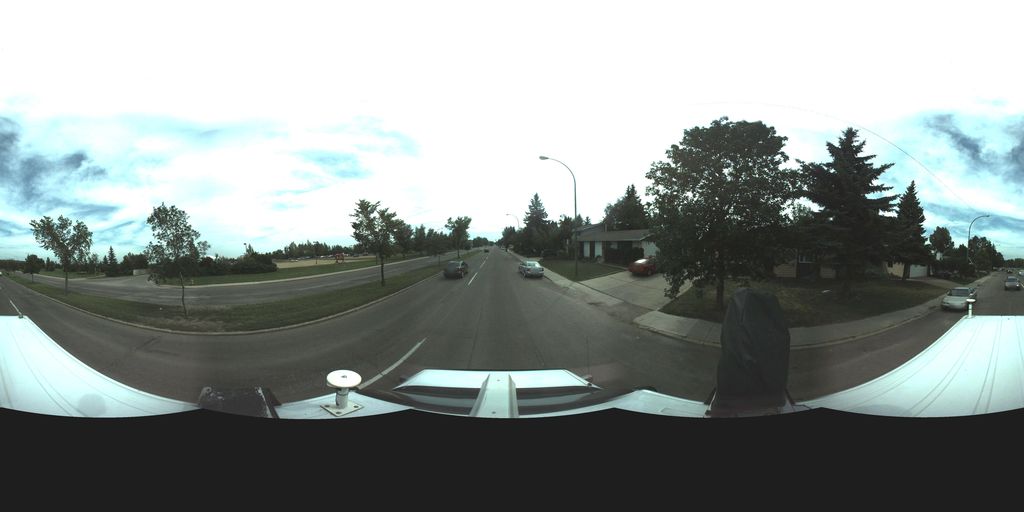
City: saskatoon